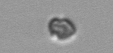
Label: Heterocapsa_rotundata